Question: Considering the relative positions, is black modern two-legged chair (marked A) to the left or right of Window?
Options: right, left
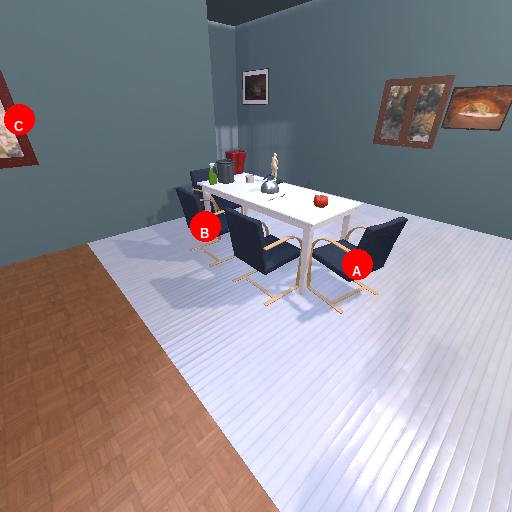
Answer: right